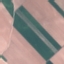
Land use / land cover class: AnnualCrop